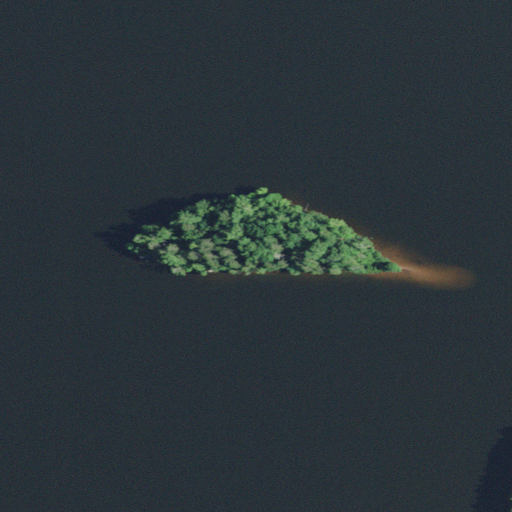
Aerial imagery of island in Wisconsin named Champaign Island containing open water, evergreen forest, and grassland